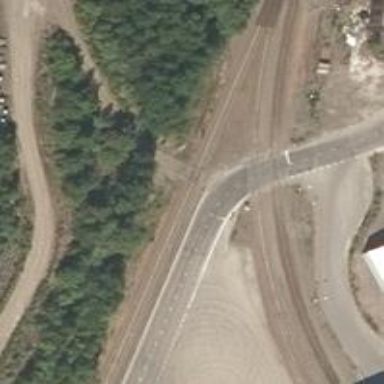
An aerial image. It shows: Stop road.